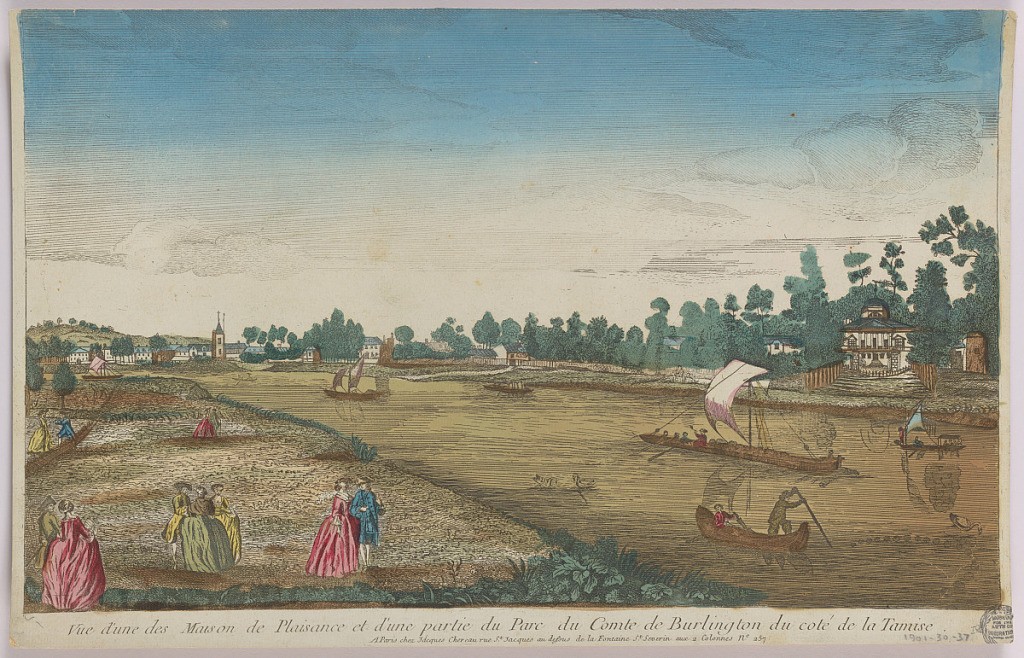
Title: Peep-show, Vue d'Une Des Maison de Plaisance et d'Une Partie du Comte de Burlington du Côté de la Tamise
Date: ca. 1750
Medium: Engraving in ink with washes of watercolor on paper, mounted on scrapbook page
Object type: Print
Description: Peep-show print